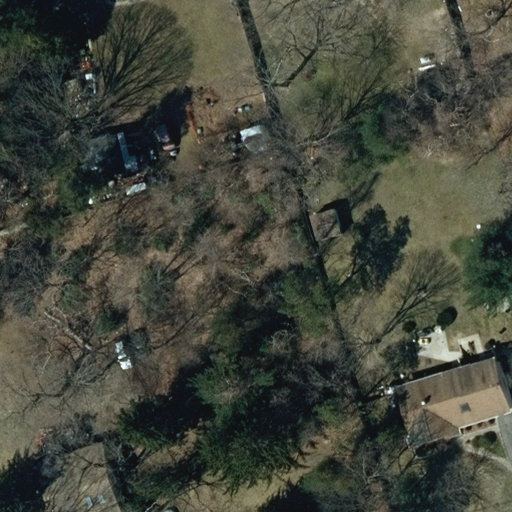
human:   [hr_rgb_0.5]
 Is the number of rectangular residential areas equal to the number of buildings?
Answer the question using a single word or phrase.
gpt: no

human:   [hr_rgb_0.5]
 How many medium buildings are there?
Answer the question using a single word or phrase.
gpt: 1

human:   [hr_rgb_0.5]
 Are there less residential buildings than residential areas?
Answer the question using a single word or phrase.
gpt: no

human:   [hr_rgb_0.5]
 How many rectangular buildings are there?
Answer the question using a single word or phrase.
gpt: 4

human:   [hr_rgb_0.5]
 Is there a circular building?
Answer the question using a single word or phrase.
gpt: no

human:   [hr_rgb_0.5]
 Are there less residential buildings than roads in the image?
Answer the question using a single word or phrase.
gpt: no

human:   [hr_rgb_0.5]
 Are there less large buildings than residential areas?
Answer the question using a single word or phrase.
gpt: yes

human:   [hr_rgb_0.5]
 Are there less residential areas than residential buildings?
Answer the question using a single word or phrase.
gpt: yes

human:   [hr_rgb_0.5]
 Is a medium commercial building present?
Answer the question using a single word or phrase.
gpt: no

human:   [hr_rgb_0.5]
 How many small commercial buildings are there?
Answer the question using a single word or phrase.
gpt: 0

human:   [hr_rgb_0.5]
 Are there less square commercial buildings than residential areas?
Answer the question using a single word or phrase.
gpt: yes

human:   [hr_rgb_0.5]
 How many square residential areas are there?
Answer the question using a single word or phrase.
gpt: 0

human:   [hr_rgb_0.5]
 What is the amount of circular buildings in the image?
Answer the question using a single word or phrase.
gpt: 0

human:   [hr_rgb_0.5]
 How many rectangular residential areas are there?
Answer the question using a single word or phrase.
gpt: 1

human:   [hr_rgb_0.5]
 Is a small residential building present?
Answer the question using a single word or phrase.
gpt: yes

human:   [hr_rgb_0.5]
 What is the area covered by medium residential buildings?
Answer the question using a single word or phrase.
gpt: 265m2

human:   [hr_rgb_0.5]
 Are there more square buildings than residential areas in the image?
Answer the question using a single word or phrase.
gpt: no

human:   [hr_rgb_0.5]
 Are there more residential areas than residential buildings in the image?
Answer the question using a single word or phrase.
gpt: no

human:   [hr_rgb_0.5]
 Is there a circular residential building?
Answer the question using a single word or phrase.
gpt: no

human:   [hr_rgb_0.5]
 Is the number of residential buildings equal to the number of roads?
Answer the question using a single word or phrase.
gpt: no

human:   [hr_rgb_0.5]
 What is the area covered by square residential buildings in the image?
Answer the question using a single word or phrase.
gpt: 0m2

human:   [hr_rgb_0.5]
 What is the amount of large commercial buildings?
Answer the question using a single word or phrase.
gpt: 0

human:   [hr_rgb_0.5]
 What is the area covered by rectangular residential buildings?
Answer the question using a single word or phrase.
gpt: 55m2

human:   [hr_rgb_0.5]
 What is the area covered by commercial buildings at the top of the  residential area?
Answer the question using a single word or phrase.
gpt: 0m2

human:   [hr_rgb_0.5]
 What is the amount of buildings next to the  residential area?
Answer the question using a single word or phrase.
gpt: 5

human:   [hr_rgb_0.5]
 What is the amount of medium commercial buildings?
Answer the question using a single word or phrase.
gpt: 0

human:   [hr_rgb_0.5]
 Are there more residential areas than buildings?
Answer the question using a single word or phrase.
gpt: no

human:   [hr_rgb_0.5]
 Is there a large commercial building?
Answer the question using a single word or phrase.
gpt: no

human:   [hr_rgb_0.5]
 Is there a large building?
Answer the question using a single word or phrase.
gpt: no

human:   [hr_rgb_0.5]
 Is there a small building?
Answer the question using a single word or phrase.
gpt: yes

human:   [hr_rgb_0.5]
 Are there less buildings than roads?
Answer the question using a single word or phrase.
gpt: no

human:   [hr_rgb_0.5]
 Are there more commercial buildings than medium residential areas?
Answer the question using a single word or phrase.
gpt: no

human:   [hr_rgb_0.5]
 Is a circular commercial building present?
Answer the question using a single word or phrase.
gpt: no

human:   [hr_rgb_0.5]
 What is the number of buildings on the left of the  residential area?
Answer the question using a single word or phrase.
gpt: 0

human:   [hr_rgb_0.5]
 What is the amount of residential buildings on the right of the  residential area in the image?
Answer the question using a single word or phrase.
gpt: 2

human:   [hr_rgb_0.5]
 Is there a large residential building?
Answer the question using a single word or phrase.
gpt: no